Field crop: tomato
Growth stage: 1
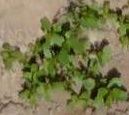
Species: portulaca